Aerial crown-view tile of a tropical tree (Barro Colorado Island, Panama), acquired 20250715:
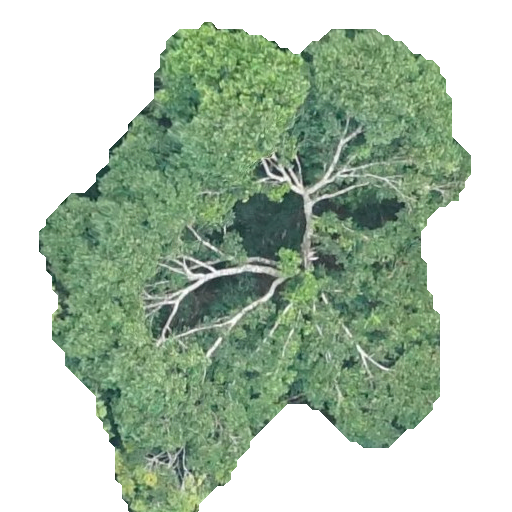
Species: Prioria copaifera
GBIF accepted scientific name: Prioria copaifera
Crown area: 215.881 m²